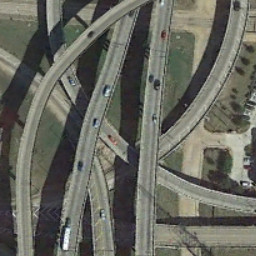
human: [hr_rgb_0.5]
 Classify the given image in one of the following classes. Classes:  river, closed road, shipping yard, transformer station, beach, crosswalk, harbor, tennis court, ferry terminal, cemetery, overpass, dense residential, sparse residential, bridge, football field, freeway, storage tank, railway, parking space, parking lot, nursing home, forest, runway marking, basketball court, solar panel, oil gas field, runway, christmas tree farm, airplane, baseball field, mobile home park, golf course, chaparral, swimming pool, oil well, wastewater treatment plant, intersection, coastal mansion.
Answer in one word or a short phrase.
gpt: overpass